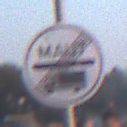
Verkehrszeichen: EndeMautpflicht
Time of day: SunriseSunset
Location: Outdoor (Urban)
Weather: Clear
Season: NotSpecified
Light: Natural